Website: apple-inc
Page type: customer-info-address
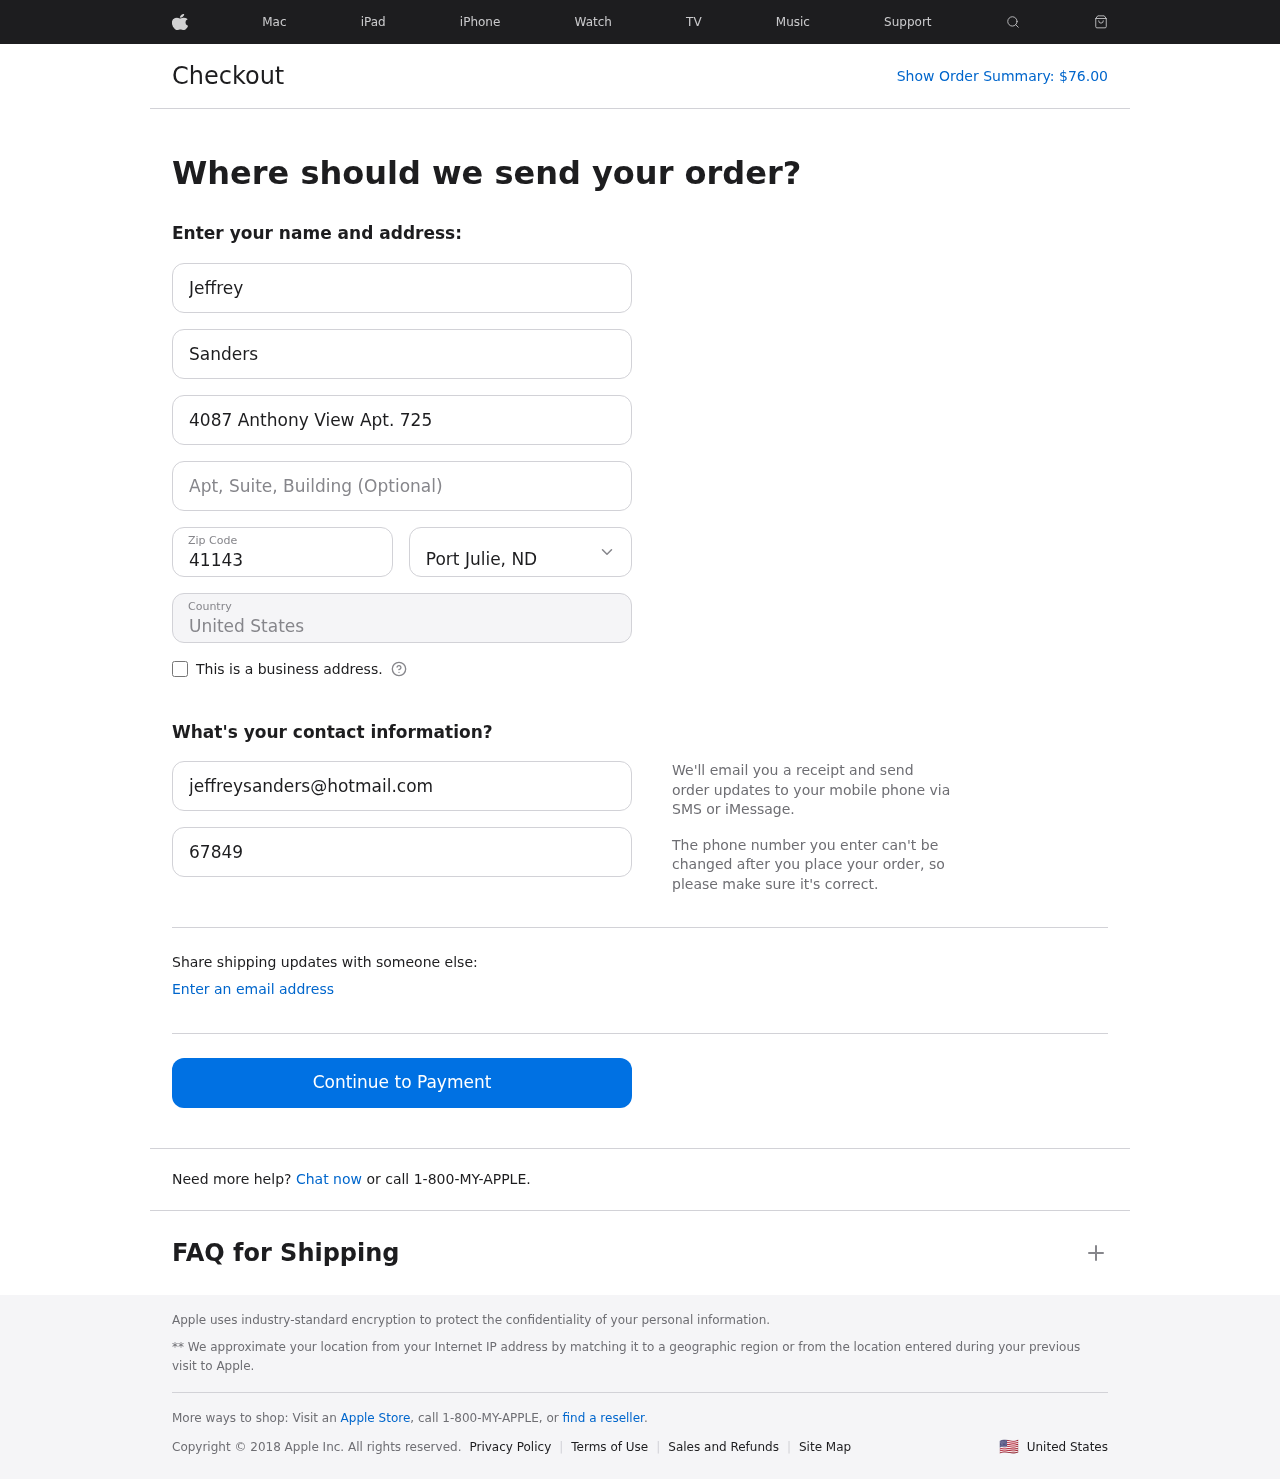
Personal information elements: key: PII_CITY_STATE
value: Port Julie, ND
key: PII_COUNTRY
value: United States
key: PII_EMAIL
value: jeffreysanders@hotmail.com
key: PII_FIRSTNAME
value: Jeffrey
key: PII_LASTNAME
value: Sanders
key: PII_PHONE
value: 6784948142
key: PII_POSTCODE
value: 41143
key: PII_STREET
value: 4087 Anthony View Apt. 725
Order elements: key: ORDER_TOTAL
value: $76.00